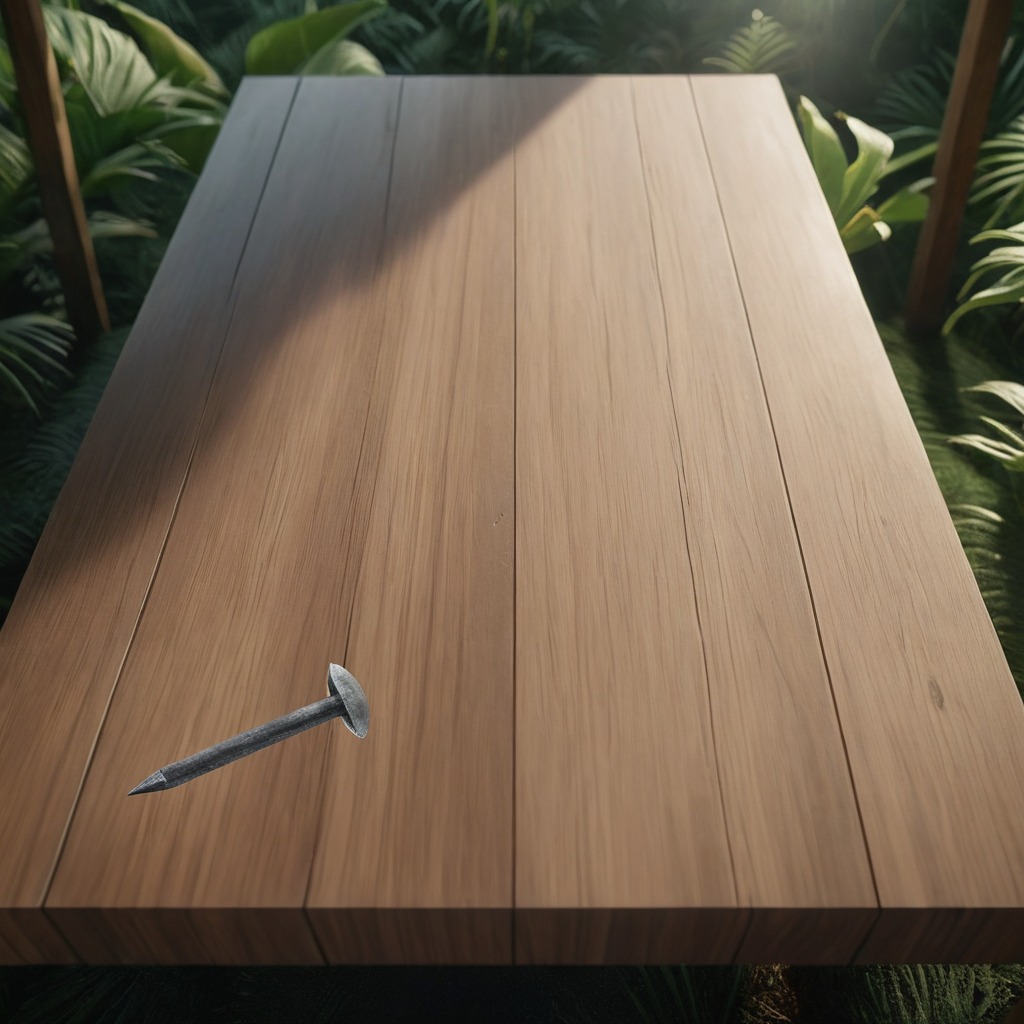
A rusty iron nail is lying on a wooden table in a jungle field workshop tent.